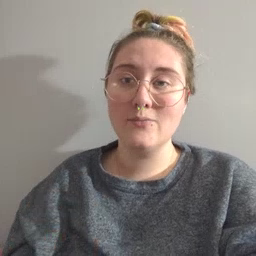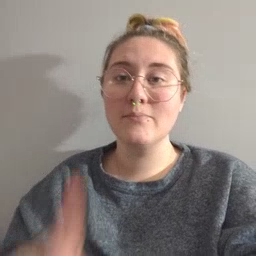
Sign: bird